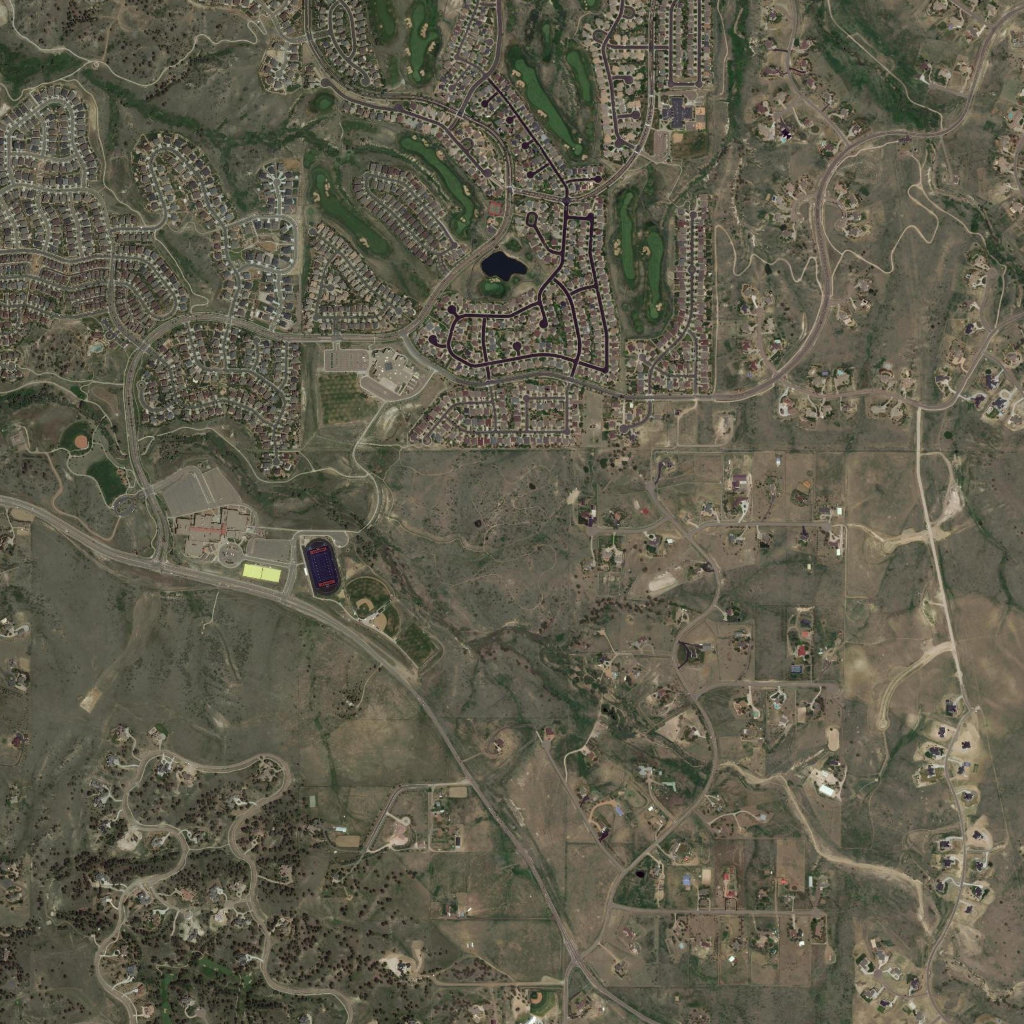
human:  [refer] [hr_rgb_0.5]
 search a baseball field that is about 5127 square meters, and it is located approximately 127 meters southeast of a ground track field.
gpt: <box>[[36, 58, 40, 62, 0]]</box>

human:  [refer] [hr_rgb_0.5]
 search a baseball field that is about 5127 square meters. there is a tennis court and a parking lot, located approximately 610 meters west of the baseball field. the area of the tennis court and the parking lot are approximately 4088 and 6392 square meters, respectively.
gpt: <box>[[36, 58, 40, 62, 0]]</box>

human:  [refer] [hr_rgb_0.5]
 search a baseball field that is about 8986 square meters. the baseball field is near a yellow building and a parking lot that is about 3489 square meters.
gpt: <box>[[33, 55, 38, 60, 0]]</box>

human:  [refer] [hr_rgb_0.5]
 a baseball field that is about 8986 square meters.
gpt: <box>[[33, 55, 38, 60, 0]]</box>

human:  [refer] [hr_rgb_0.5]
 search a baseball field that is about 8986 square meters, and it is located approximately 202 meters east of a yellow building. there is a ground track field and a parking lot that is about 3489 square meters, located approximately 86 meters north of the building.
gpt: <box>[[33, 55, 38, 60, 0]]</box>